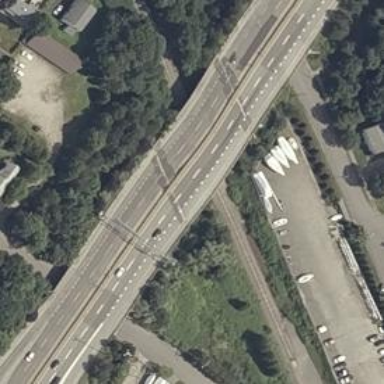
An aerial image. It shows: Motorway bridge with asphalt surface.